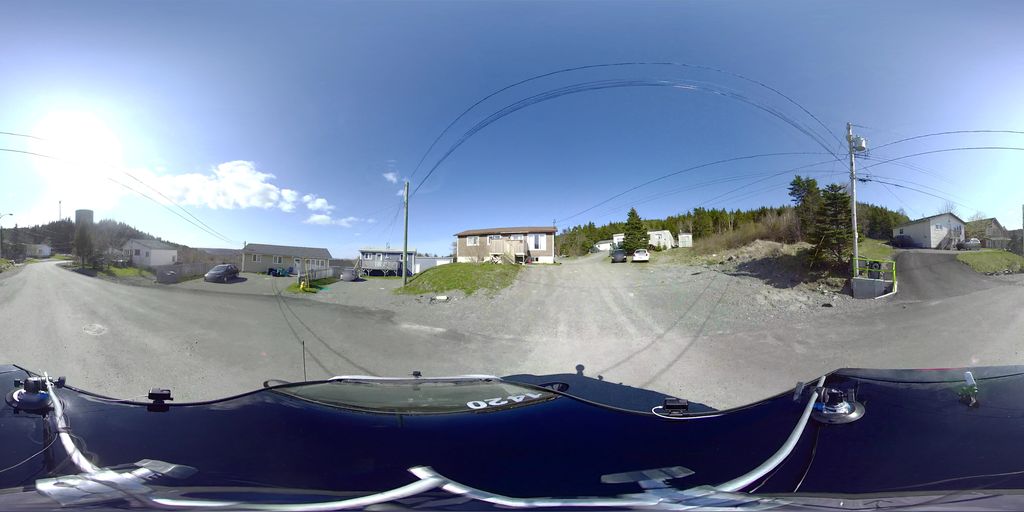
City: st_johns